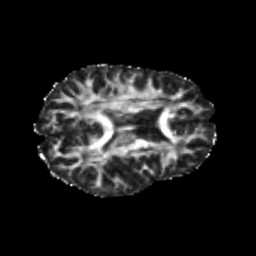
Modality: FA
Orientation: axial
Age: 22
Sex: female
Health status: healthy
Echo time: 0.074 s